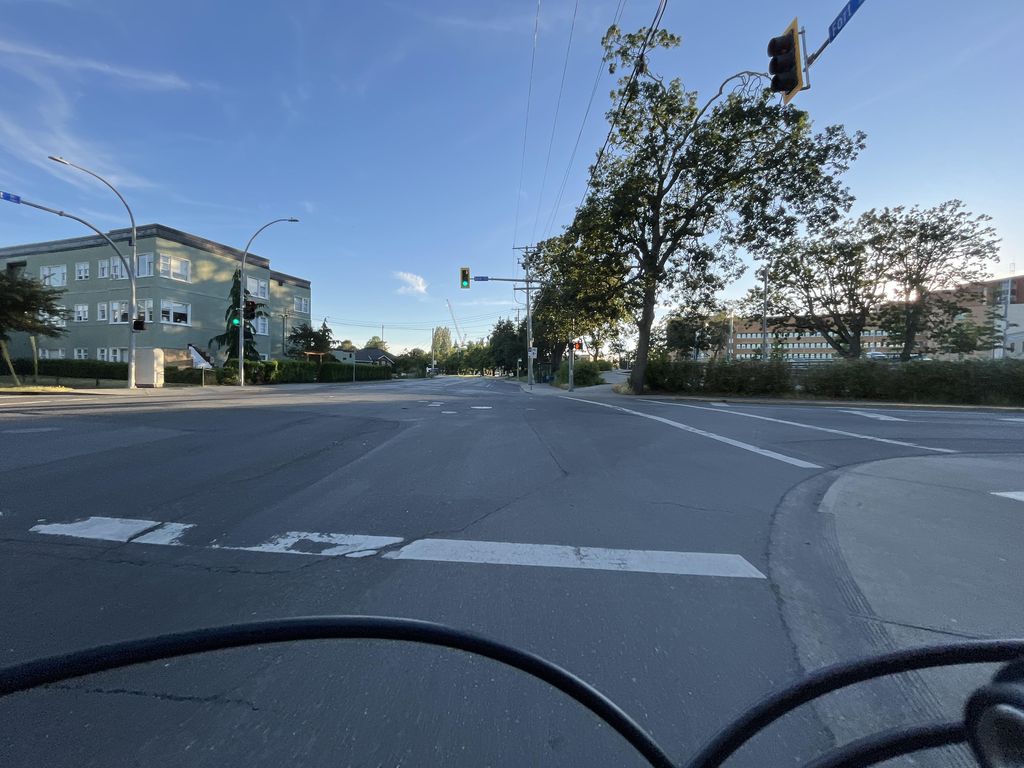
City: victoria